Interaction volume radius: 5 \u00c5
Interaction volume height: 10 \u00c5
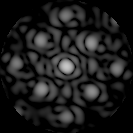
Disorder parameter: 0.3184